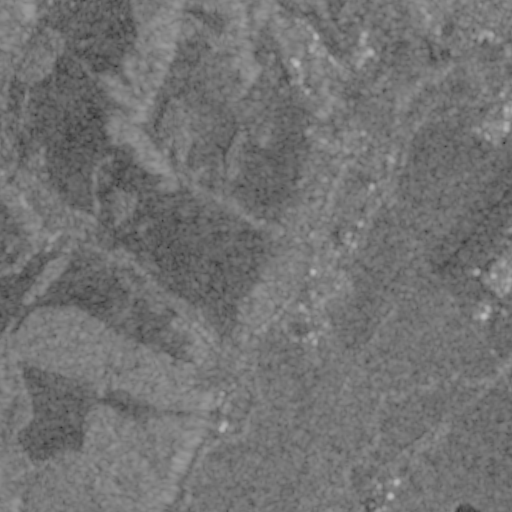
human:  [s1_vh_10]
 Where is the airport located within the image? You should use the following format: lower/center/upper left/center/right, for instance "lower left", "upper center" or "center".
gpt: The airport is located in the upper right of the image.
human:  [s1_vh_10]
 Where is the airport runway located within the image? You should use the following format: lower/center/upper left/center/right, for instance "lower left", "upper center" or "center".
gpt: The airport runway is located in the upper right of the image.
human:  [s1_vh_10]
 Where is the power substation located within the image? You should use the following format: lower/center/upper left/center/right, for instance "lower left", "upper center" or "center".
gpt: The power substation is located in the upper right of the image.
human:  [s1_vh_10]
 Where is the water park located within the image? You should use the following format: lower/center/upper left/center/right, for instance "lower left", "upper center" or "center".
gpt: The water park is located in the upper right of the image.
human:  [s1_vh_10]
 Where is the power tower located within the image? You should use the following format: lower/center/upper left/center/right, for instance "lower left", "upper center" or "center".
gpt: There is no power tower in the image.

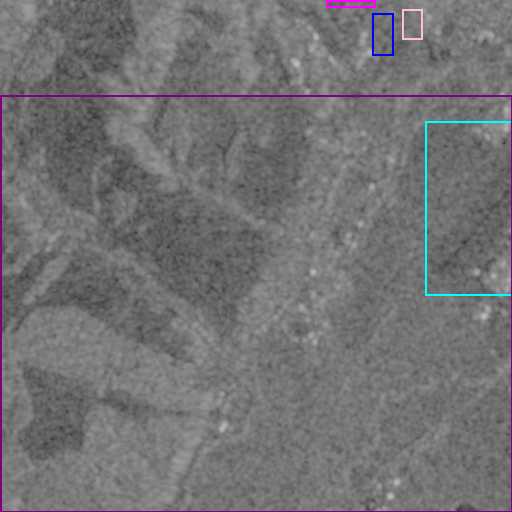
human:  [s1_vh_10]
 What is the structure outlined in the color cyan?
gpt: The structure outlined in cyan is an airport.
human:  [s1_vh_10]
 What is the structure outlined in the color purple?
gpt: The structure outlined in purple is a crop field.
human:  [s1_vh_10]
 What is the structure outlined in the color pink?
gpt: The structure outlined in pink is a park.
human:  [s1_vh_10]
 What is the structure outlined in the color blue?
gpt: The structure outlined in blue is a parking lot.
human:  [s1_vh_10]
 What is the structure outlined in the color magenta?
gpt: The structure outlined in magenta is a water park.
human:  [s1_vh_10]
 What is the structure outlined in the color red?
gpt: There is no red outline.